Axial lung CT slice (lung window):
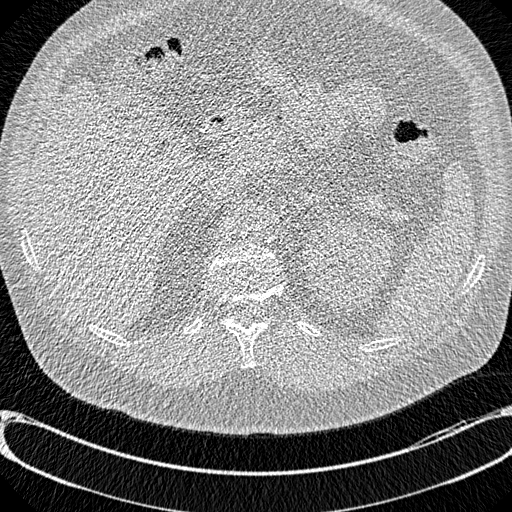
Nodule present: no